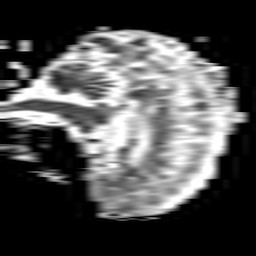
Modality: ADC
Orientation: sagittal
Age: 71
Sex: female
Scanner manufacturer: philips
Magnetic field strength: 1.5 T
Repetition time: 4.6 s
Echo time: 0.0745 s